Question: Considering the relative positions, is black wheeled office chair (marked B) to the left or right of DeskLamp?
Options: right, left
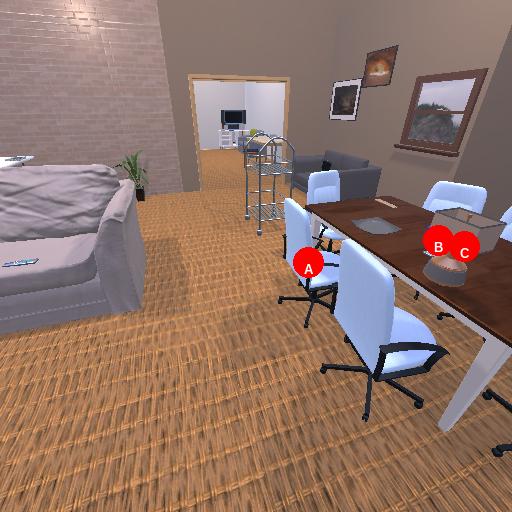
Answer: right